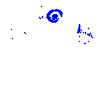
Particle: electron